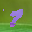
Label: 7